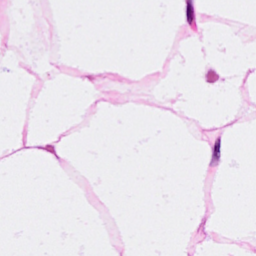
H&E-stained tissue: Breast